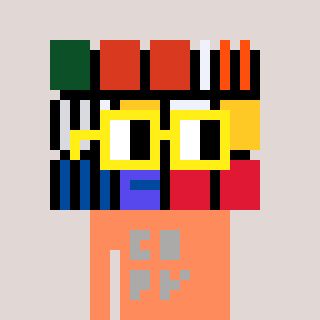
a pixel art character with square yellow glasses, a abstract-shaped head and a peachy-colored body on a warm background